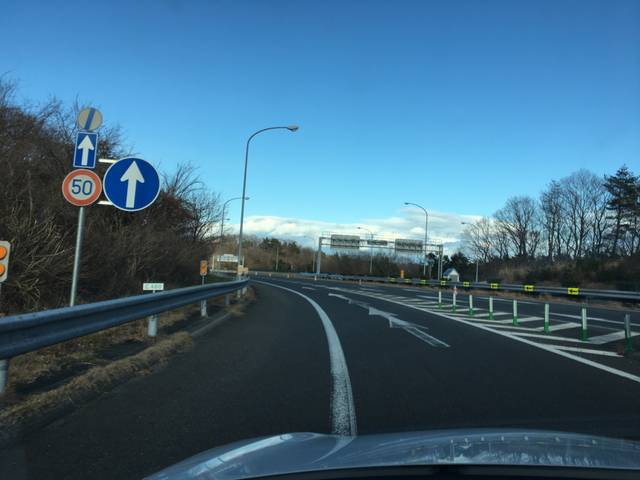
Region: Japan
Coordinates: 37.039, 140.818